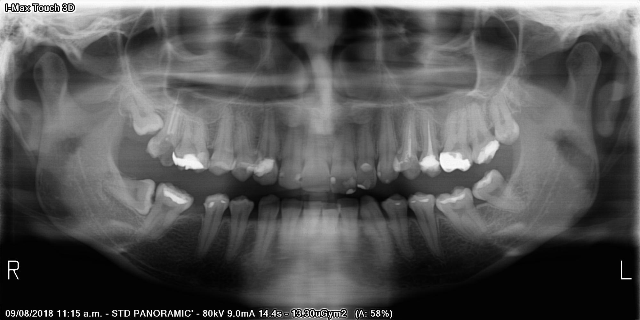
adult